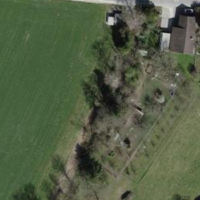
EUNIS habitat code: 25
Species observed at this site:
Salvia glutinosa